Question: I would like to add labels to geom_hex, which raises two questions:
1. how to I get their coordinates;
2. how do I extract their count value?
minimal example:
'''
pipeline <- read.csv(url('http://dl.dropboxusercontent.com/u/<PHONE>/pipeline.csv'),sep=" ",header=T)
pipeline <- pipeline[pipeline$Units>0,]
ggplot(pipeline,aes(x=Longitude,y=Latitude))+
#stat_density2d(n=25,aes(fill=..level..), geom="polygon") +
geom_hex(bins=12)+
coord_equal(ratio = 1/1)+
theme_bw()+
ggtitle('San Francisco Development Pipeline
Q2 2013')
'''
(Also, on the geom_hex, if anyone knows if weighs have been implemented yet I would be interested in knowing that, too)

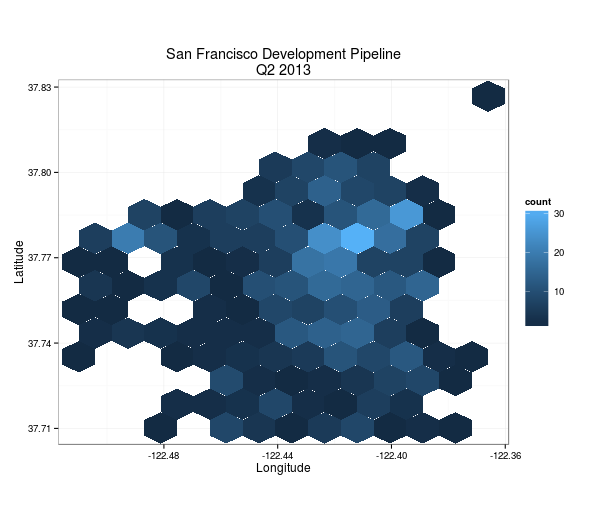
Answer: You can label each bin with its count using:
'''
ggplot(pipeline,aes(x=Longitude,y=Latitude))+
geom_hex(bins=12)+
stat_binhex(aes(label=..count..), geom="text", bins=12, colour="white") +
coord_equal(ratio = 1/1)+
theme_bw()+
ggtitle('San Francisco Development Pipeline
Q2 2013')
'''
(PS: was it the counts you wanted as labels? It seemed that way, but I wasn't entirely sure)